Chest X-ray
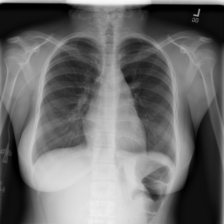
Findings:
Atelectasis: negative
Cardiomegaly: negative
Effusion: negative
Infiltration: negative
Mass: negative
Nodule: negative
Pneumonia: negative
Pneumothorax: negative
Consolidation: negative
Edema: negative
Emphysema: negative
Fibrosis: negative
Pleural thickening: negative
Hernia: negative